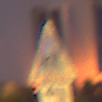
Verkehrszeichen: KinderRechts
Zusatzzeichen unten: RichtungsangabeDurchPfeile2
Umgebung: Outdoor, Urban
Tageszeit: Night
Wetter: PartlyCloudy
Licht: Artificial
Jahreszeit: NotSpecified
Kontrast: HighContrast